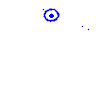
Particle: pion